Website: apple
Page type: address-validator
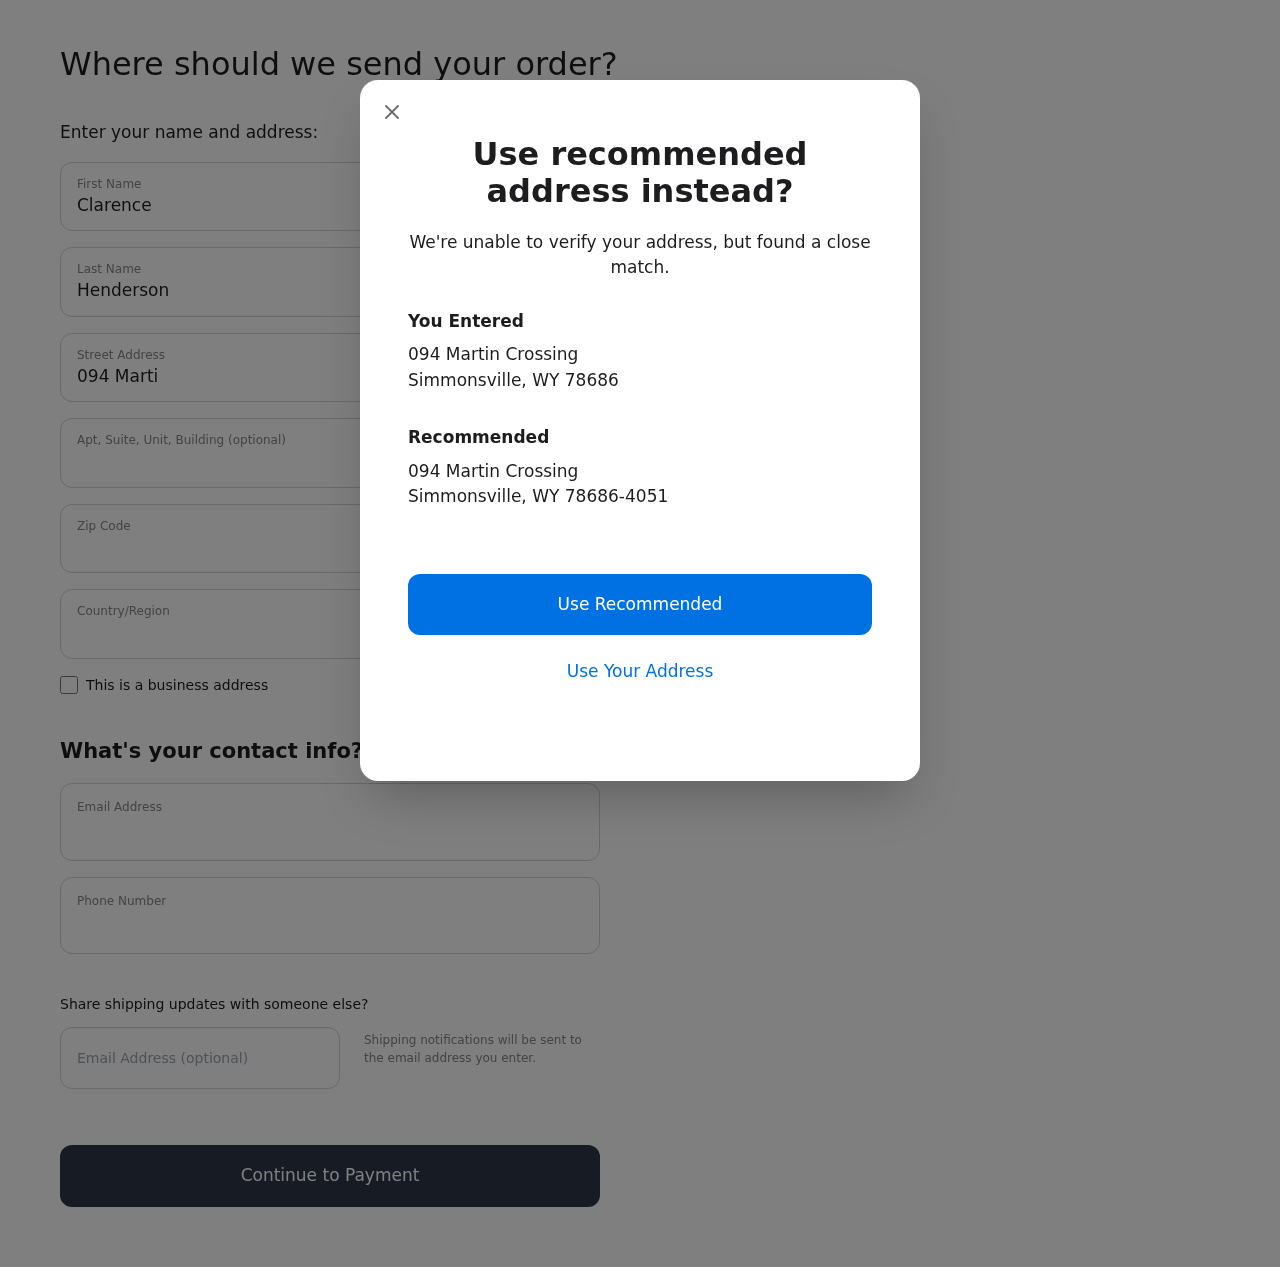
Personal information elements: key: PII_CITY
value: Simmonsville
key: PII_COUNTRY
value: United States
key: PII_EMAIL
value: clarence.henderson@hotmail.com
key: PII_FIRSTNAME
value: Clarence
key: PII_GIFT_EMAIL
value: ekane@hotmail.com
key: PII_LASTNAME
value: Henderson
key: PII_PHONE
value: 7305567766
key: PII_POSTCODE
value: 78686
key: PII_POSTCODE_FULL
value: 78686-4051
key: PII_STATE_ABBR
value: WY
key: PII_STREET
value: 094 Martin Crossing
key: PII_CITY2
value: Simmonsville
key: PII_STATE_ABBR2
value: WY